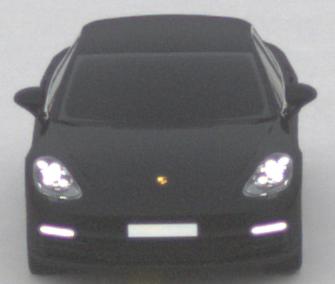
Make: Porsche
Model: Panamera
Detailed model: Panamera (971)
Model produced from: 2016/11
Model produced until: 2018/08
Doors: 5
Color: black
Road condition: dry road
Daytime: morning or afternoon
Contrast: low contrast